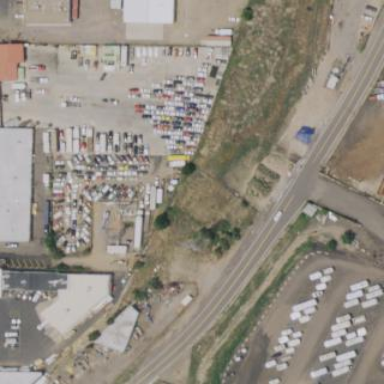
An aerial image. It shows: Commercial area.